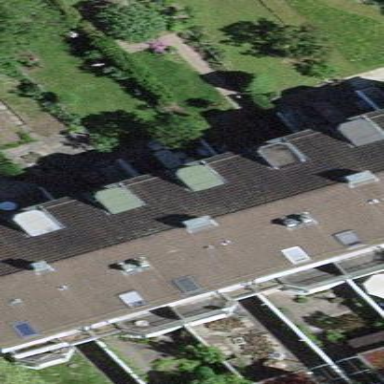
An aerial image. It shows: Terrace building.